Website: macys
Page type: cart
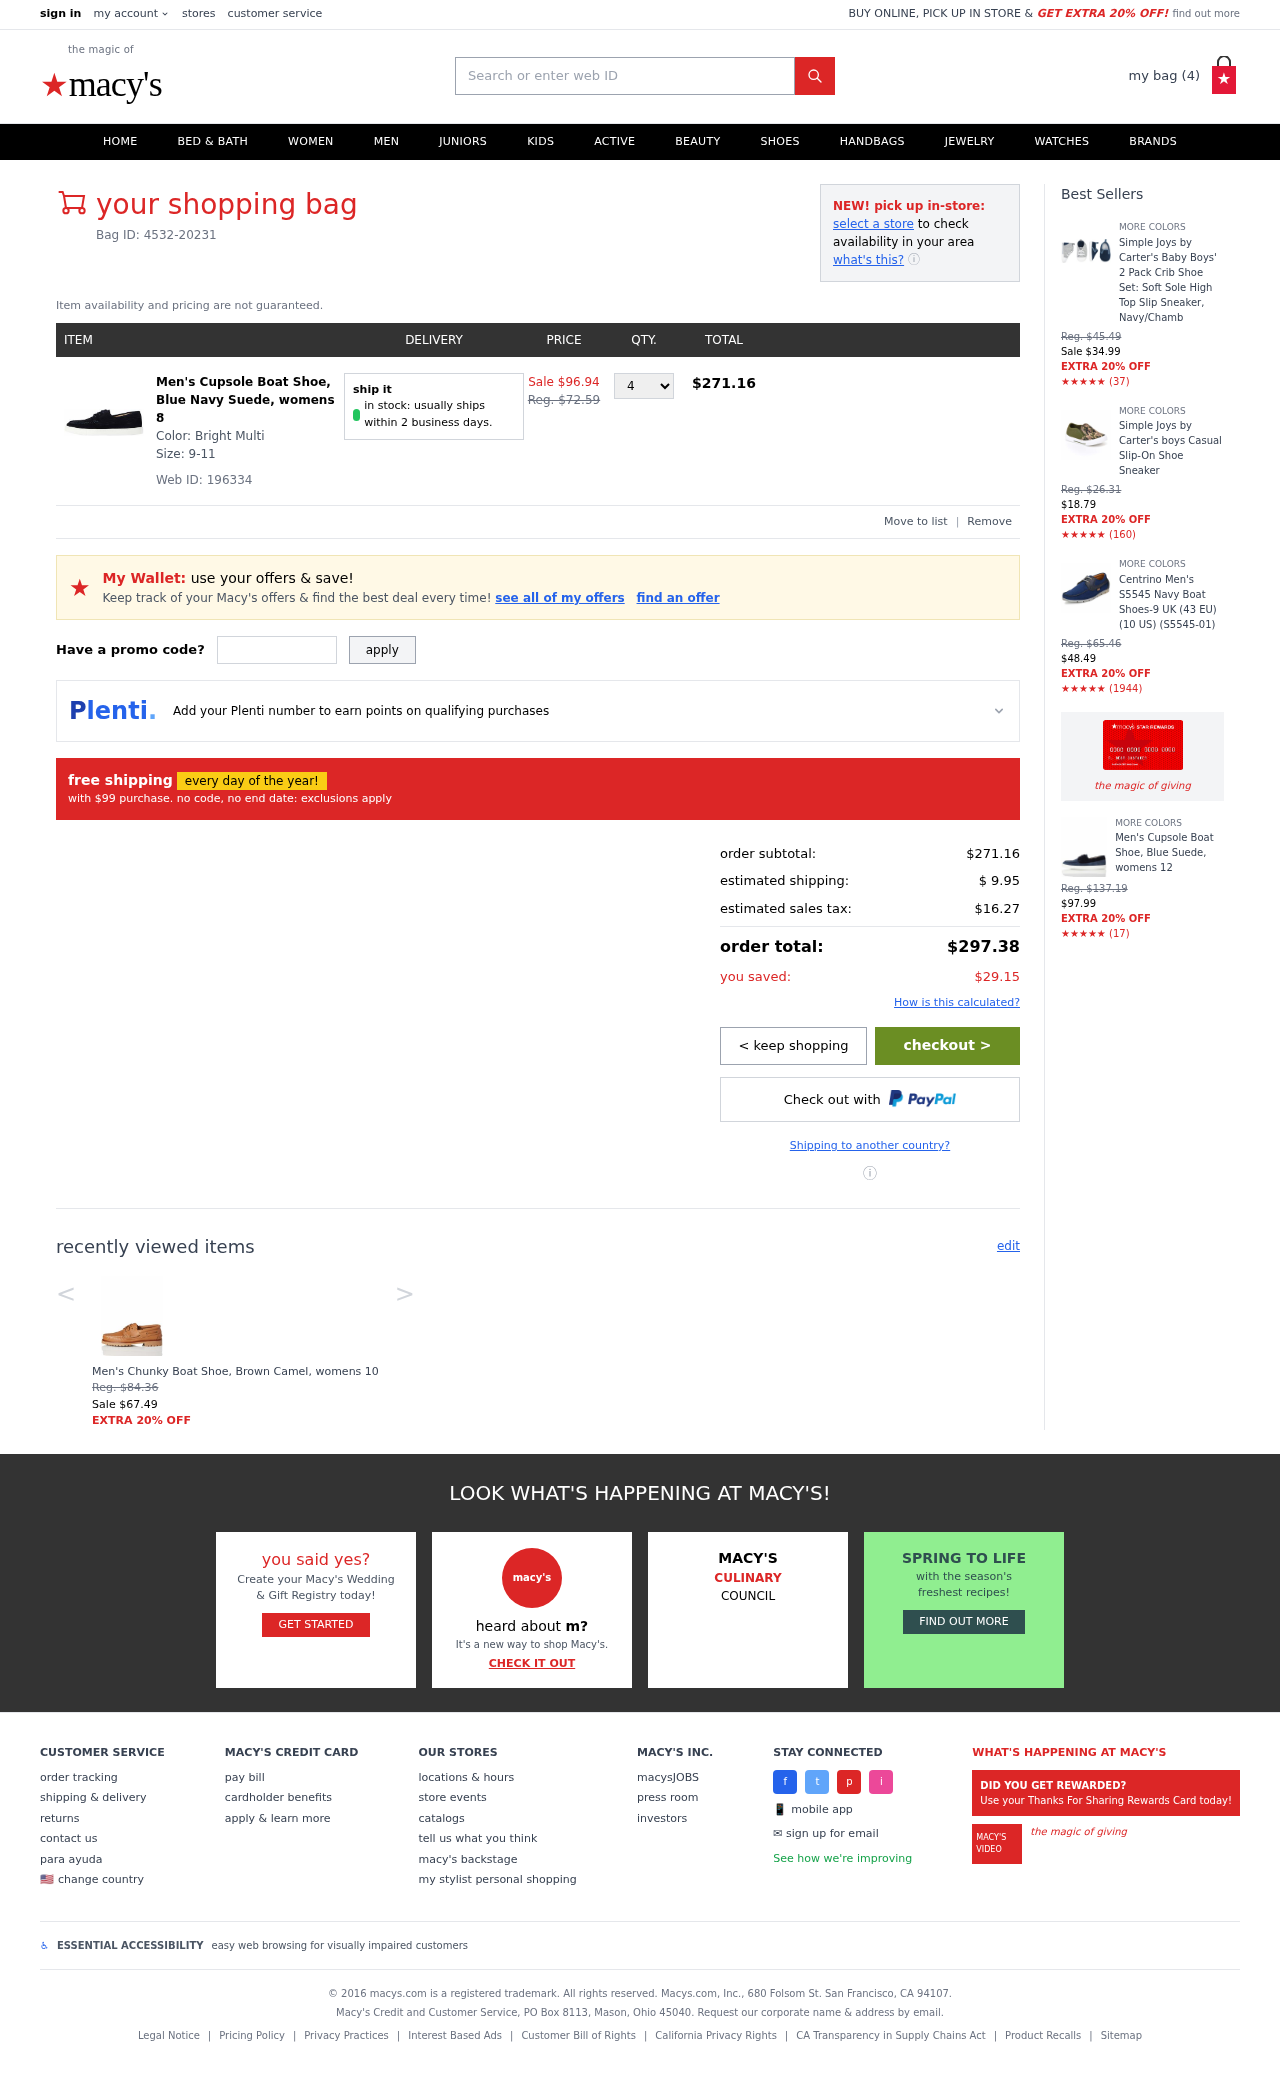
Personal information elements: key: PII_PROMO_CODE
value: WMYSAVE
Product elements: key: PRODUCT1_NAME
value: Men's Cupsole Boat Shoe, Blue Navy Suede, womens 8
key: PRODUCT1_PRICE
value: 67.79
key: PRODUCT1_QUANTITY
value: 4
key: PRODUCT2_NAME
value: Men's Chunky Boat Shoe, Brown Camel, womens 10
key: PRODUCT2_PRICE
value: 67.49
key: PRODUCT3_NAME
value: Simple Joys by Carter's Baby Boys' 2 Pack Crib Shoe Set: Soft Sole High Top Slip Sneaker, Navy/Chamb
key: PRODUCT3_NUM_RATINGS
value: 37
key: PRODUCT3_PRICE
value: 34.99
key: PRODUCT4_NAME
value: Simple Joys by Carter's boys Casual Slip-On Shoe Sneaker
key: PRODUCT4_NUM_RATINGS
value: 160
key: PRODUCT4_PRICE
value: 18.79
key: PRODUCT5_NAME
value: Centrino Men's S5545 Navy Boat Shoes-9 UK (43 EU) (10 US) (S5545-01)
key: PRODUCT5_NUM_RATINGS
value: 1944
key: PRODUCT5_PRICE
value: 48.49
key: PRODUCT6_NAME
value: Men's Cupsole Boat Shoe, Blue Suede, womens 12
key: PRODUCT6_NUM_RATINGS
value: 17
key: PRODUCT6_PRICE
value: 97.99
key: PRODUCT1_ORIGINAL_PRICE
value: Sale $96.94
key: PRODUCT1_TOTAL
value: $271.16
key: PRODUCT2_ORIGINAL_PRICE
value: Reg. $84.36
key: PRODUCT3_ORIGINAL_PRICE
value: Reg. $45.49
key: PRODUCT3_RATING
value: ★★★★★
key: PRODUCT4_ORIGINAL_PRICE
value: Reg. $26.31
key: PRODUCT4_RATING
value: ★★★★★
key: PRODUCT5_ORIGINAL_PRICE
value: Reg. $65.46
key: PRODUCT5_RATING
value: ★★★★★
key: PRODUCT6_ORIGINAL_PRICE
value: Reg. $137.19
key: PRODUCT6_RATING
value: ★★★★★
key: PRODUCT_WEB_ID
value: Web ID: 196334
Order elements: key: ORDER_NUM_ITEMS
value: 4
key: ORDER_BAG_ID
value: Bag ID: 4532-20231
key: ORDER_SUBTOTAL
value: $271.16
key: ORDER_SHIPPING_COST
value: $ 9.95
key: ORDER_TAX
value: $16.27
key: ORDER_TOTAL
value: $297.38
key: ORDER_SAVINGS
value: $29.15
Search elements: key: HEADER_SEARCH
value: Search or enter web ID